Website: bh-photo
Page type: customer-info-address
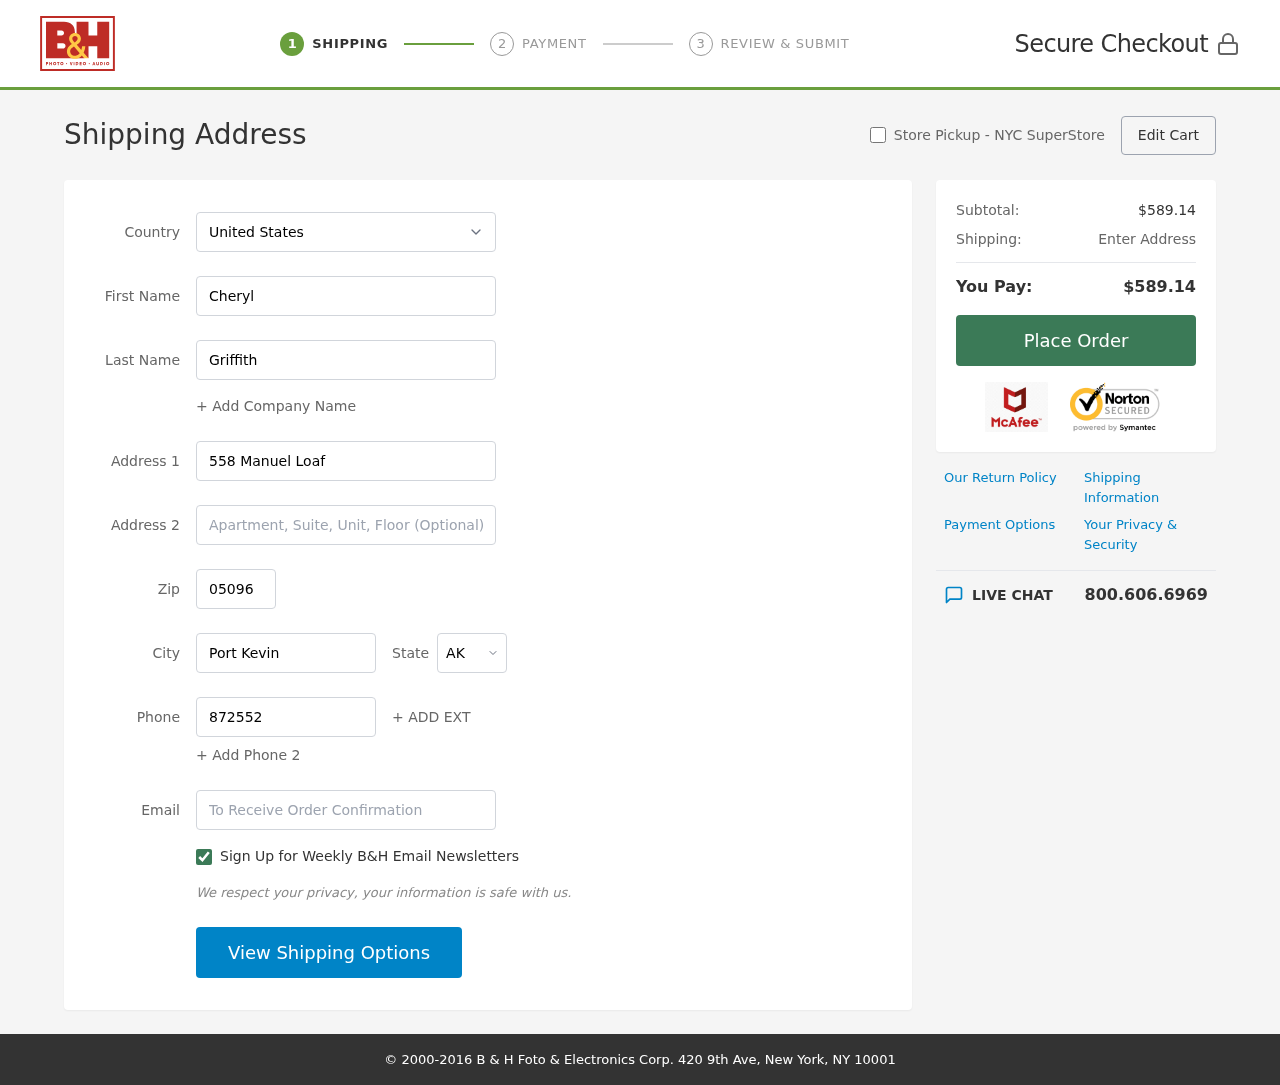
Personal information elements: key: PII_CITY
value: Port Kevin
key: PII_COUNTRY
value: United States
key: PII_EMAIL
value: cheryl.griffith@gmail.com
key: PII_FIRSTNAME
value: Cheryl
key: PII_LASTNAME
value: Griffith
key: PII_PHONE
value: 8725529913
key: PII_POSTCODE
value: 05096
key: PII_STATE_ABBR
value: AK
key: PII_STREET
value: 558 Manuel Loaf
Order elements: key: ORDER_SUBTOTAL
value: $589.14
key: ORDER_TOTAL
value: $589.14